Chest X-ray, AP view. Patient: 21 years old, sex F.
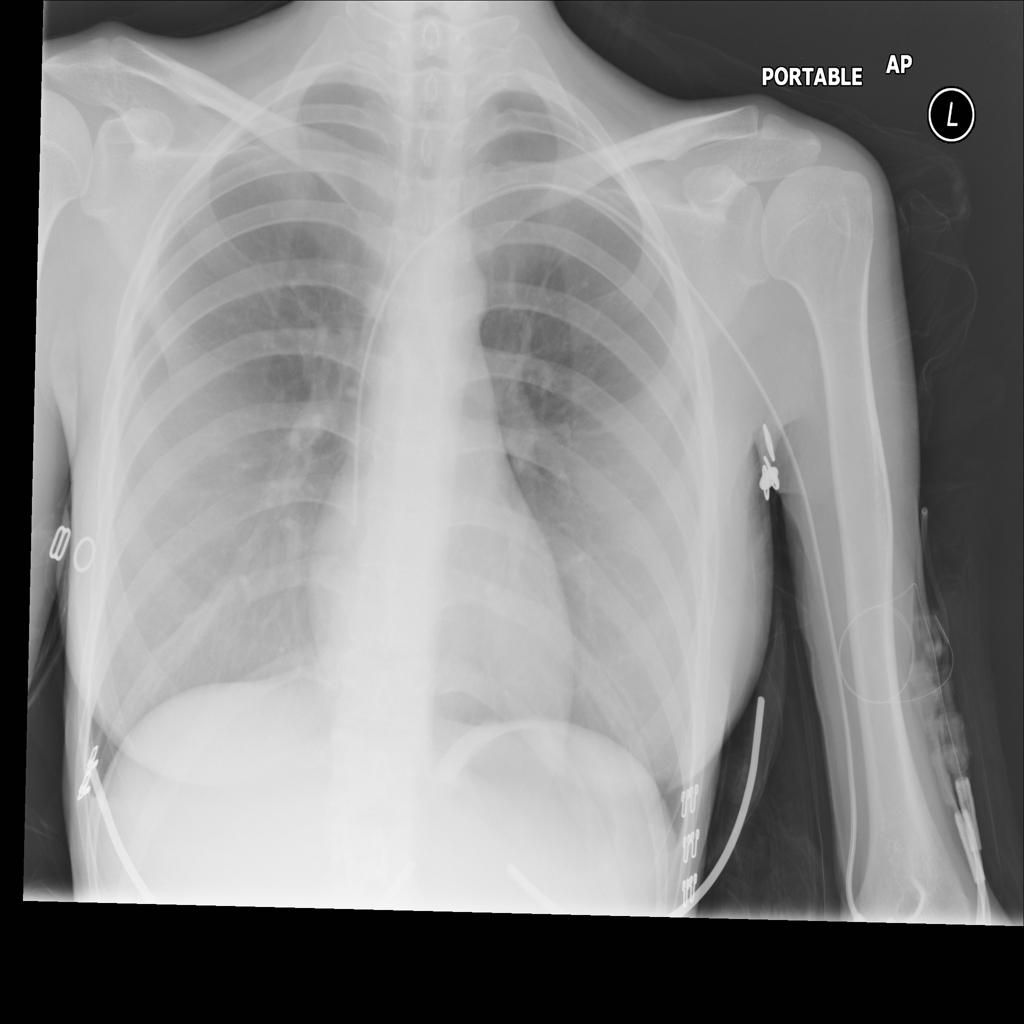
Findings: No Finding